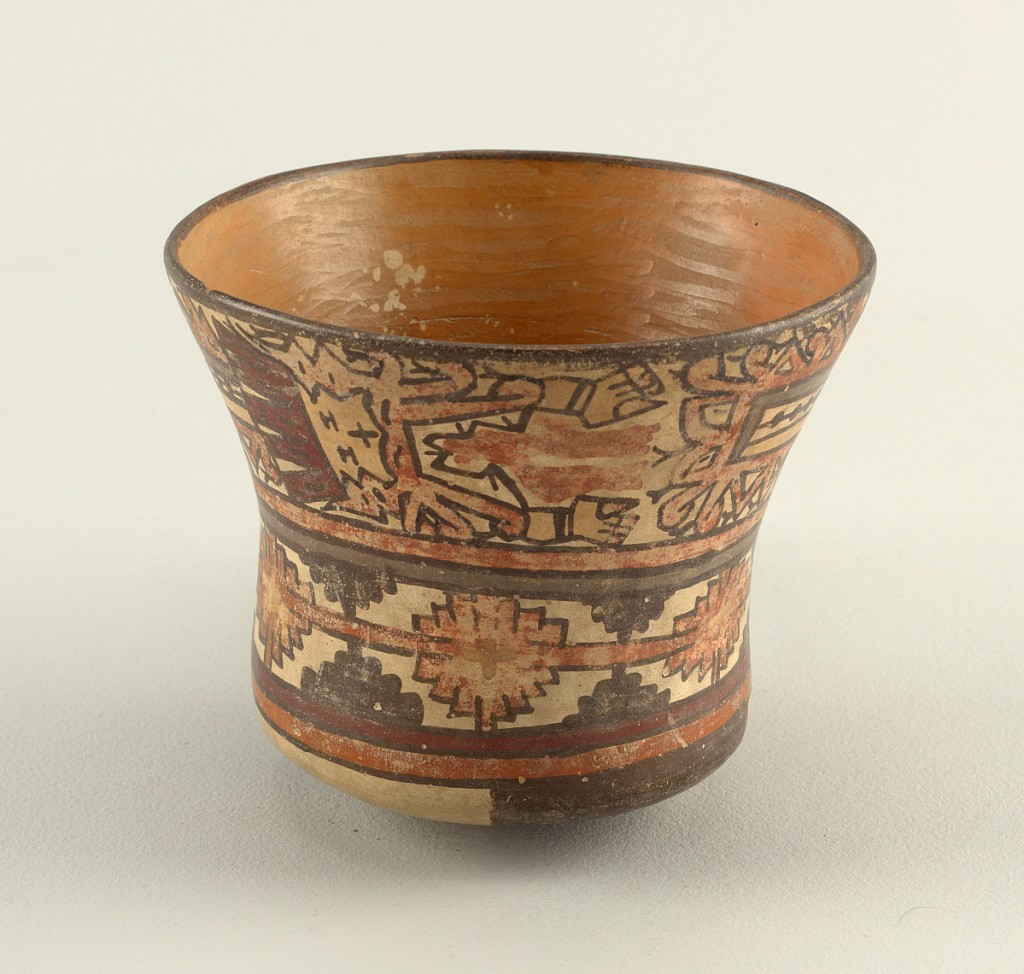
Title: Vase
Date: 400–600
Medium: Slip-decorated earthenware
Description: Concave, flaring sides, and rounded bottom, all coated with white slip. On body, two bands, the lower with graded, connected rosettes and pyramids; the upper with two snakes displayed horizontally.